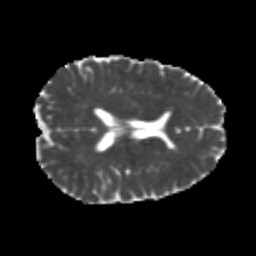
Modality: MD
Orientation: axial
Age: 22
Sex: male
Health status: healthy
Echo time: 0.074 s